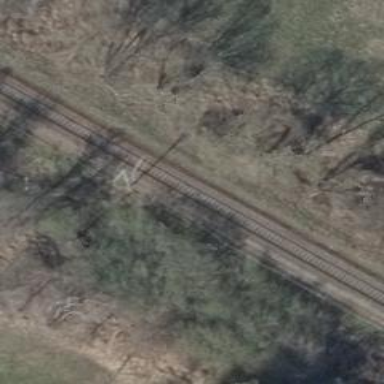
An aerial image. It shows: Railway signal.